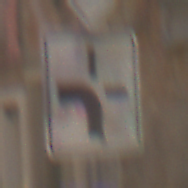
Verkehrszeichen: VerlaufVorfahrtsstrasse1
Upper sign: Vorfahrtsstrasse
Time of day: Midday
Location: Outdoor (Urban)
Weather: Clear
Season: NotSpecified
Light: Natural